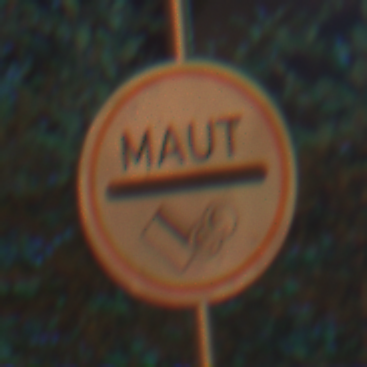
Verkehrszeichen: MautflichtigeStrecke
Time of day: Night
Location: Outdoor (Urban)
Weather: PartlyCloudy
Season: NotSpecified
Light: Artificial